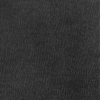
Label: dusty